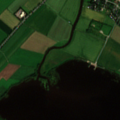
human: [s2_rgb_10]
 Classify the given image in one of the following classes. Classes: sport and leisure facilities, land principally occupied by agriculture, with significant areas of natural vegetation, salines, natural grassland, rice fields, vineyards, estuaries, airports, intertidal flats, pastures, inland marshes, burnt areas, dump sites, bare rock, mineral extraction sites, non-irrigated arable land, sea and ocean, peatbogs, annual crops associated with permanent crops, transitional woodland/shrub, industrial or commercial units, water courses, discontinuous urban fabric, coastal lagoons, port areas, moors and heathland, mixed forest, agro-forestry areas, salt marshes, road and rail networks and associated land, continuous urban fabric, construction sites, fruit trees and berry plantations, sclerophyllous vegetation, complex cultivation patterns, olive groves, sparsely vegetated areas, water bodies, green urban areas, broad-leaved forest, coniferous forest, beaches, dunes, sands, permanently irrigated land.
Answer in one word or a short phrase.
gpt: discontinuous urban fabric, non-irrigated arable land, water bodies